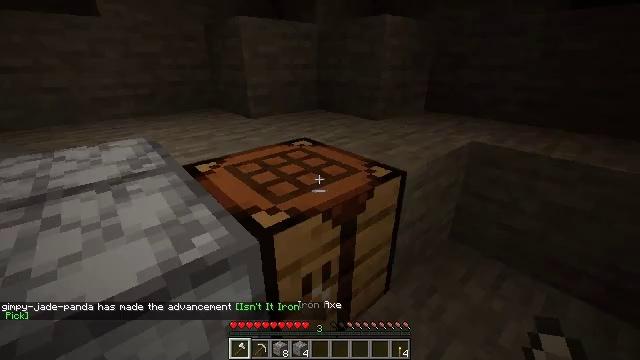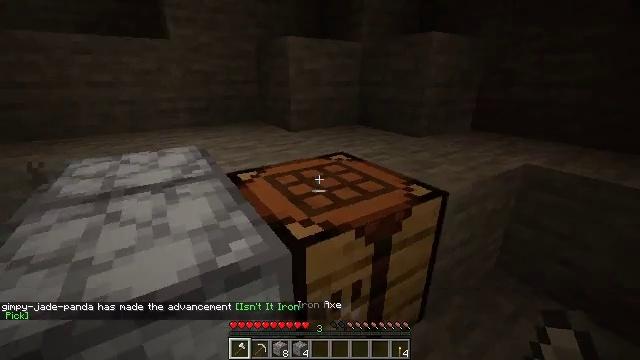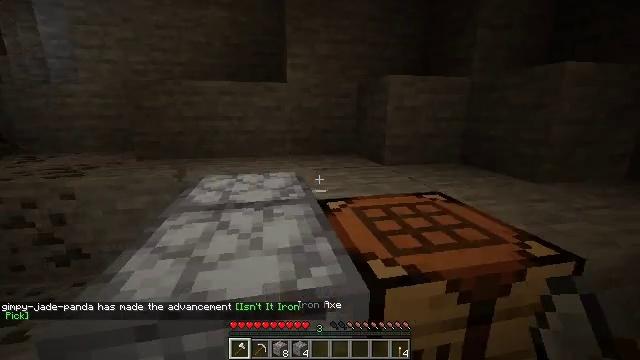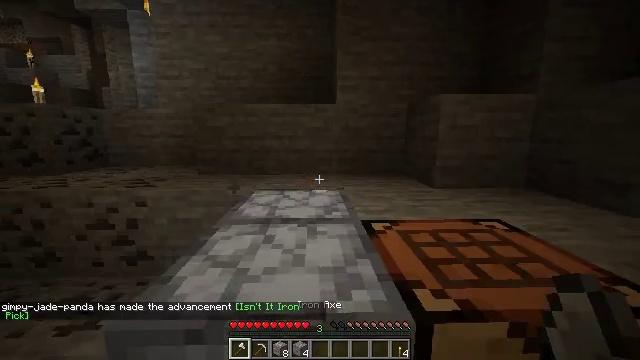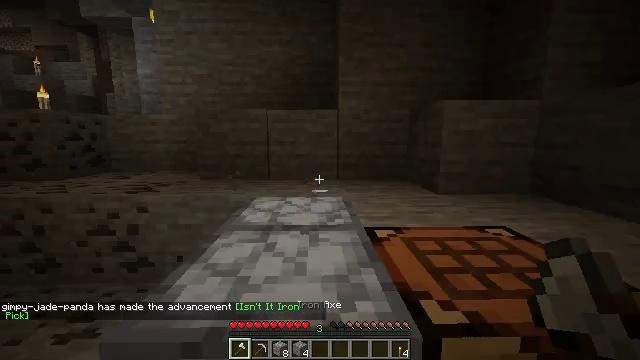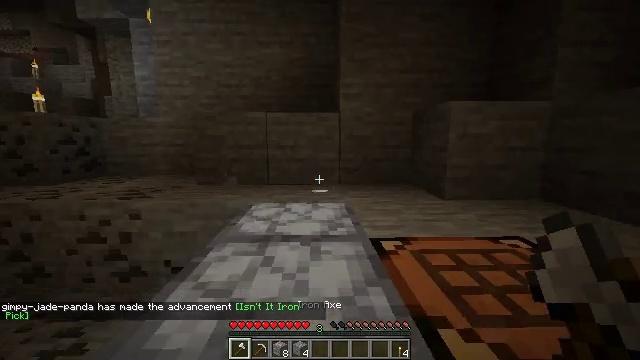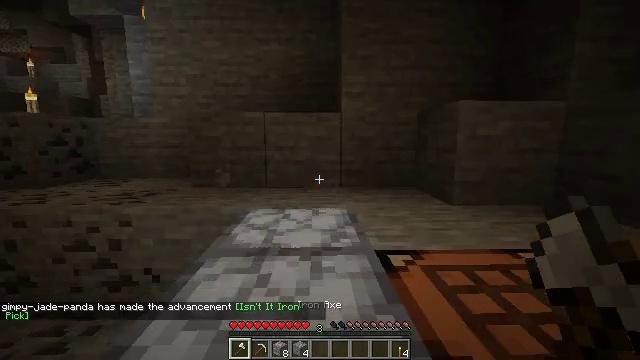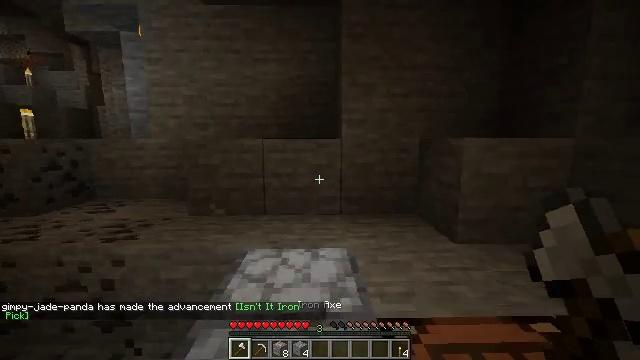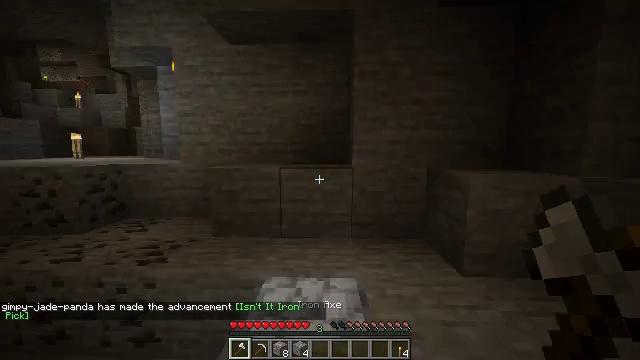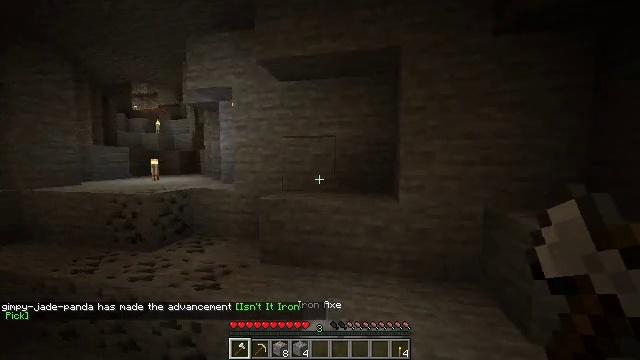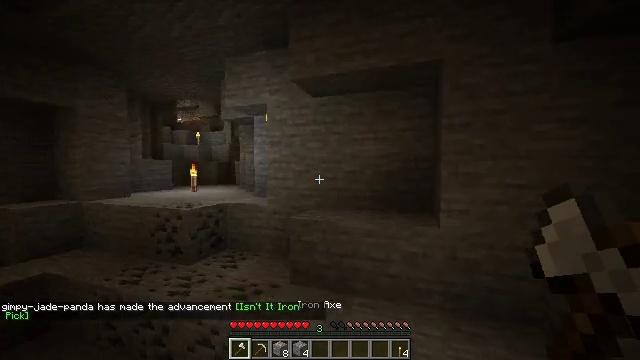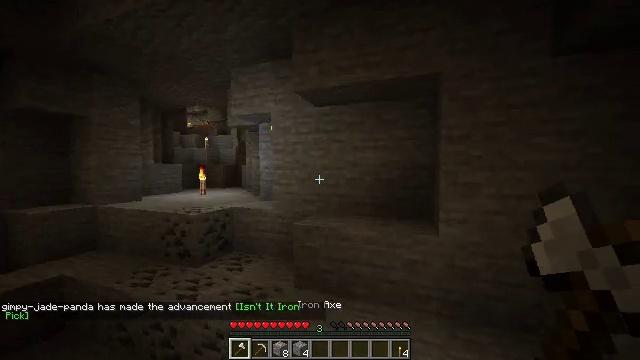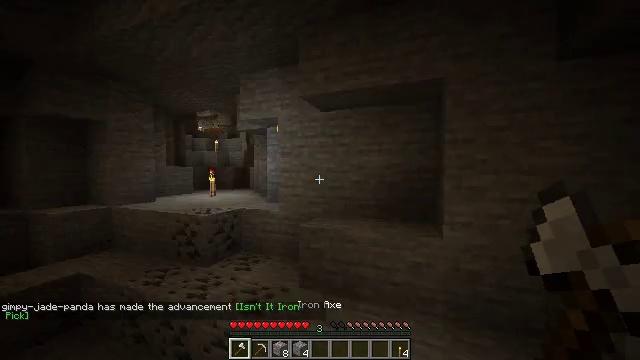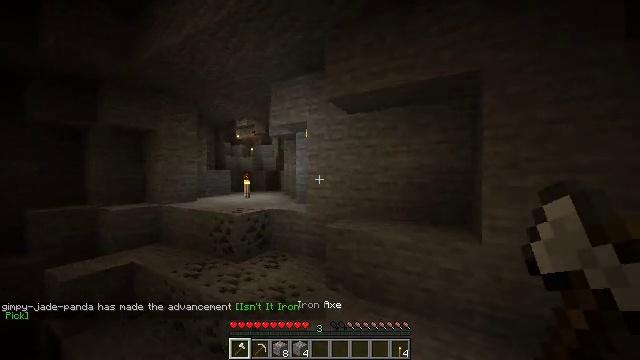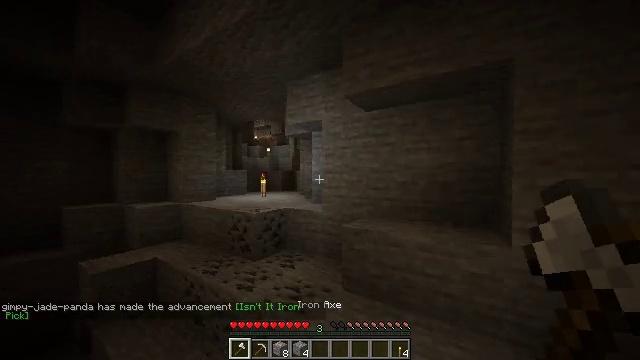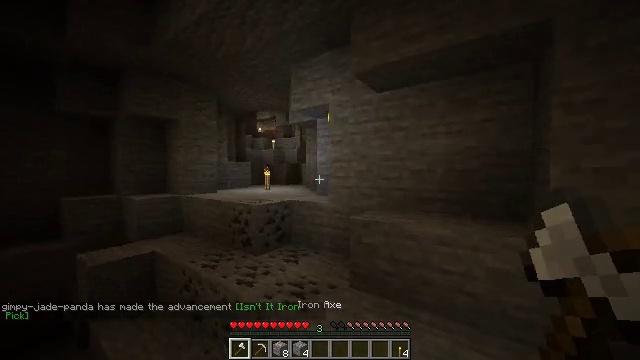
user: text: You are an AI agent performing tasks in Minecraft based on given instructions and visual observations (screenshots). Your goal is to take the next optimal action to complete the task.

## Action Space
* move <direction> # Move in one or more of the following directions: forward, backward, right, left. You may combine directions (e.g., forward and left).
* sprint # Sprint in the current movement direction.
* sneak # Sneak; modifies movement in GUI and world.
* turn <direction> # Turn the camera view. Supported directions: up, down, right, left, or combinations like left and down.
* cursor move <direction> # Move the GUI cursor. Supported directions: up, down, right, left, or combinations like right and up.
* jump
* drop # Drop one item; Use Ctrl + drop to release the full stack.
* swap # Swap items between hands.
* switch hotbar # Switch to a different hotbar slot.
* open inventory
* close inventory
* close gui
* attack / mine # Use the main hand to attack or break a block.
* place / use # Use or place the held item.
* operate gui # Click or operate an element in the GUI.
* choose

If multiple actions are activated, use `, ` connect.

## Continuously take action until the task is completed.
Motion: motion action
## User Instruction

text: Dig up some sand.
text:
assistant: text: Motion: turn left and up, close gui
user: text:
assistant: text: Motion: turn left and up, open inventory
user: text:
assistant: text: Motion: turn left and up
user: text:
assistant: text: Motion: move forward, turn up
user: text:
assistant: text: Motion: move forward
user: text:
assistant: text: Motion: move forward
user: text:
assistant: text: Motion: move forward, sprint, jump
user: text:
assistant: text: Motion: move forward, sprint, turn left and up, jump
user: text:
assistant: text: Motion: move forward, sprint, turn left and up, jump
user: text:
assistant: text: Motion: move forward, sprint, turn left and up, jump
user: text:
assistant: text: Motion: move forward, sprint, jump
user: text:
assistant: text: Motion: move forward, sprint, turn left, jump
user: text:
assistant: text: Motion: move forward, sprint, turn left and up, jump
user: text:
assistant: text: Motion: move forward, sprint, turn left, jump
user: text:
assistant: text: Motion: move forward, sprint, turn left and down, jump
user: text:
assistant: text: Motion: move forward, sprint, turn left and down, jump
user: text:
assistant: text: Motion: move forward, sprint, turn left and down, jump
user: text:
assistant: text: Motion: move forward, sprint, turn left and down, jump
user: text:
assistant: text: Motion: move forward, sprint, jump
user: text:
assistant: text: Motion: move forward, sprint, jump
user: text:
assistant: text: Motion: move forward, sprint, jump
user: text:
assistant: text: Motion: move forward, sprint, jump
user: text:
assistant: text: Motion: move forward, sprint, jump
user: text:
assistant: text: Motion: move forward, sprint, jump
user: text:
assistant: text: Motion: move forward, sprint, turn up, jump
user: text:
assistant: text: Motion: move forward, sprint, turn up, jump
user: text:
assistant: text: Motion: move forward, sprint, turn up, jump
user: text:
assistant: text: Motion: move forward, sprint, jump
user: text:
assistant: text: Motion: move forward, sprint, jump
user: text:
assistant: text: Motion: move forward, sprint, jump